Field crop: maize
Growth stage: 1
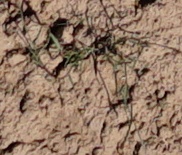
Species: lolium